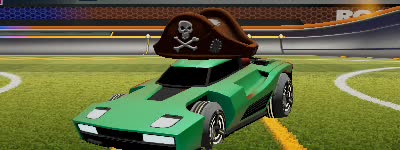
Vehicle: breakout